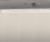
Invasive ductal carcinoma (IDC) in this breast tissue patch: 0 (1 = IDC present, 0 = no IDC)